Field crop: maize
Growth stage: 2
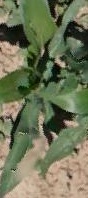
Species: maize